Question: I have a 'PdfPTable' with 6 'PdfPCell'. I want to put an image in each cell at an absolute position. I just can get it to work, what am I doing wrong? As shown in the pic, the image always show on the to left (default) location.
'''
laImage.scaleAbsolute(50, 50);
laImage.setAbsolutePosition(0, 100);
laCell.addElement(laImage);
'''

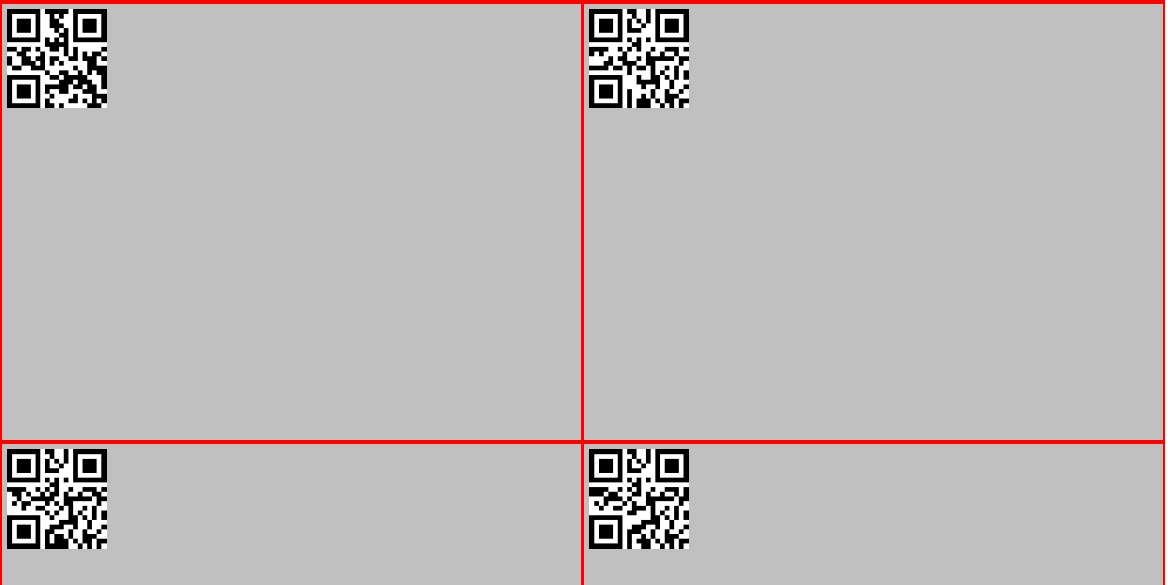
Answer: The 'setAbsolutePosition()' method can be used to define the position on a page (using the coordinates of the page) when adding an image to a document using 'document.add()'. It is very surprising to discover that somebody would be using that method to define a position in a 'PdfPCell'.
Depending on what you really want, you could either change the padding of the 'PdfPCell' (to create a distance between one or more of the cell borders and its content) or you could define a border for the 'Image' object. This will introduce relative offsets.